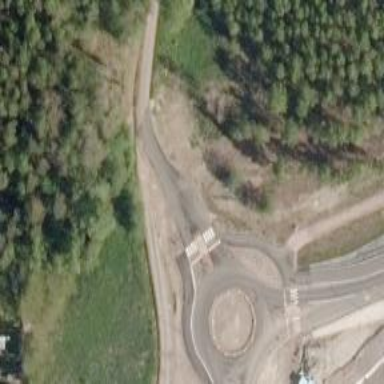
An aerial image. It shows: Cycleway with crossing path.